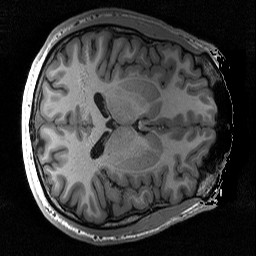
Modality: T1w
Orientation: axial